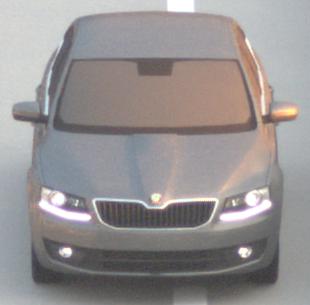
Make: Skoda
Model: Octavia 1.2 TSI
Detailed model: Octavia (III) Limousine
Model produced from: 2013/02
Model produced until: 2015/04
Doors: 5
Color: gray
Road condition: dry road
Daytime: sunrise or sunset
Contrast: medium contrast